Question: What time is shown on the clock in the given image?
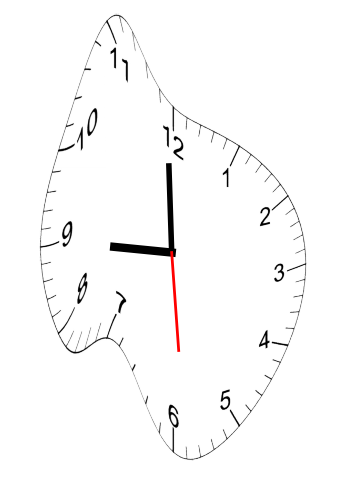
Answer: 08:59:29